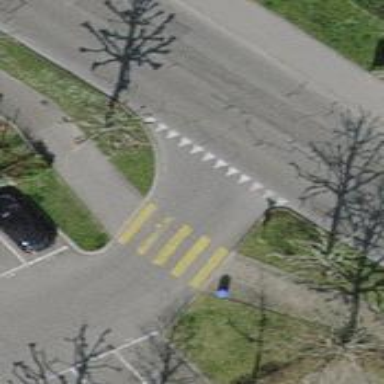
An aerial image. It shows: Unmarked crossing on the road.